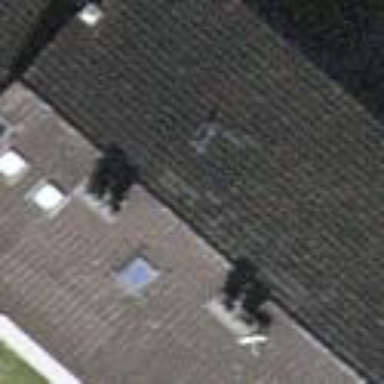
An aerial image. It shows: Gabled terrace building with the roof oriented across.